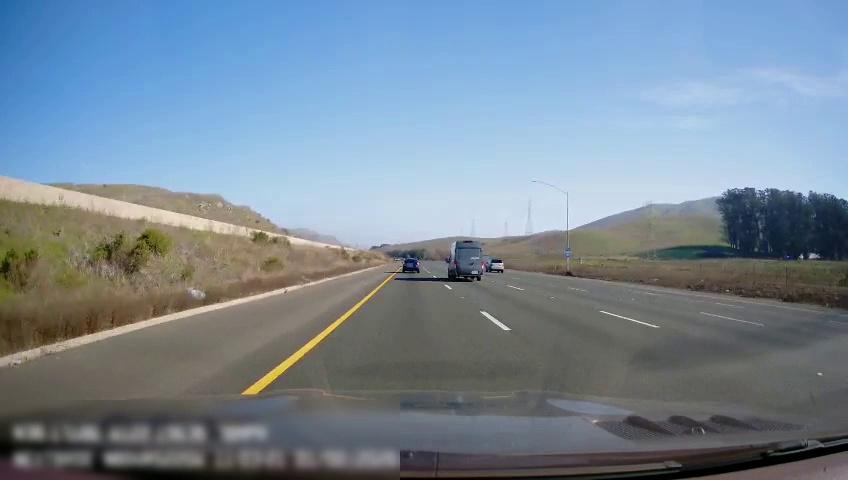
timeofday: Day
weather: Sunny
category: Drivable Space
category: Vehicles | Car
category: Vehicles | Car
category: Vehicles | Van
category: Lanes | Alternate Lane
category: Lanes | Alternate Lane
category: Lanes | Alternate Lane
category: Lanes | Current Lane
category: Lanes | Alternate Lane
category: Traffic | Signs